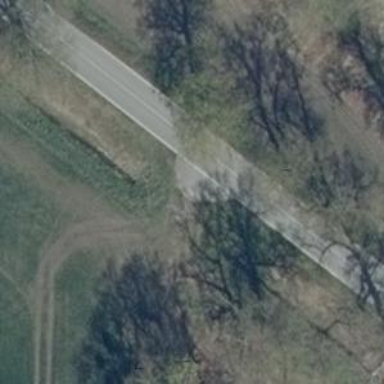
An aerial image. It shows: Well-maintained track road with grade 1 tracktype.